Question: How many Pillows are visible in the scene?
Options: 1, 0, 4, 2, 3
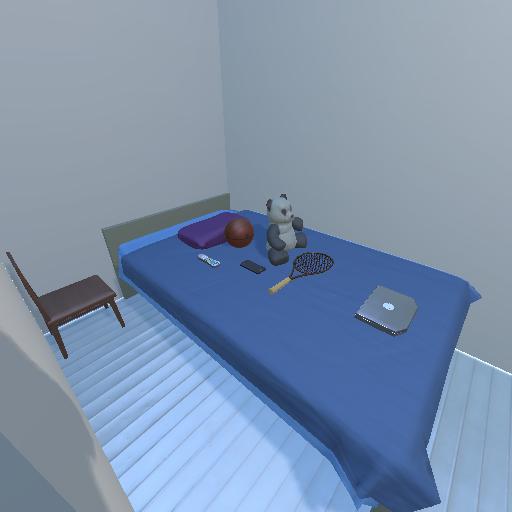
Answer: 1